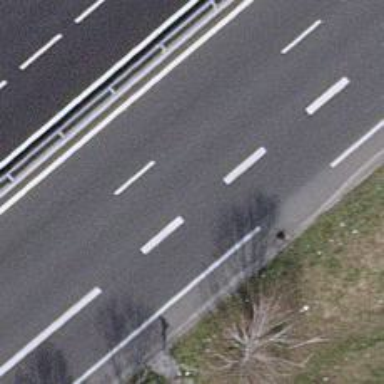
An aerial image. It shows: Trunk highway designated for motor vehicles.